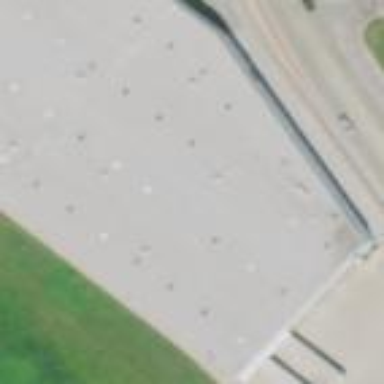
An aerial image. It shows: Warehouse building.